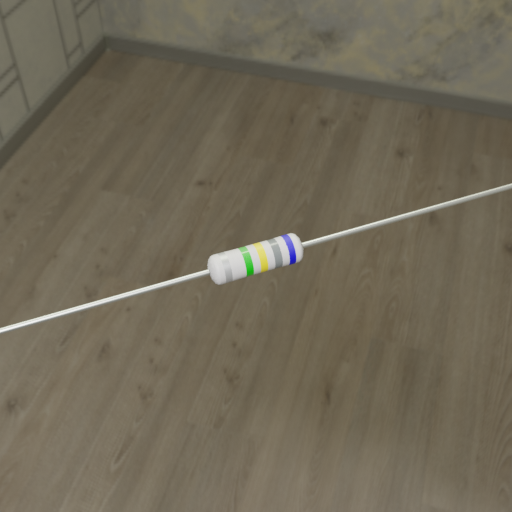
Resistor colour bands (in order): silver, green, yellow, gray, blue